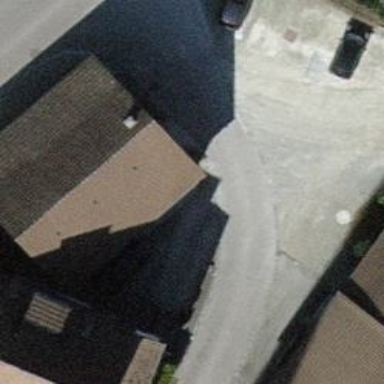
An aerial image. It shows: Residential road with asphalt surface and no sidewalks.